Interaction volume radius: 5 \u00c5
Interaction volume height: 10 \u00c5
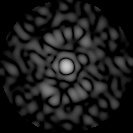
Disorder parameter: 0.7821